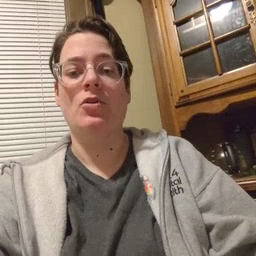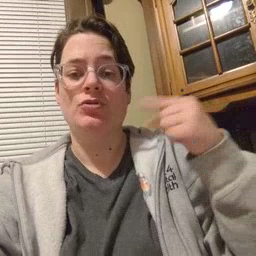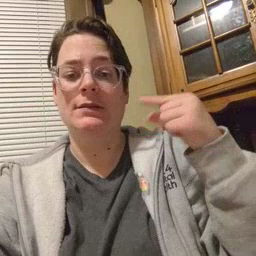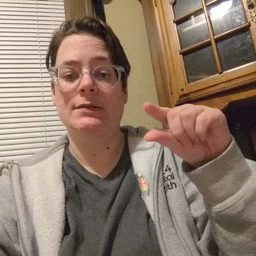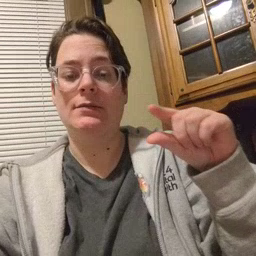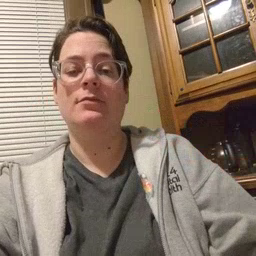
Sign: green